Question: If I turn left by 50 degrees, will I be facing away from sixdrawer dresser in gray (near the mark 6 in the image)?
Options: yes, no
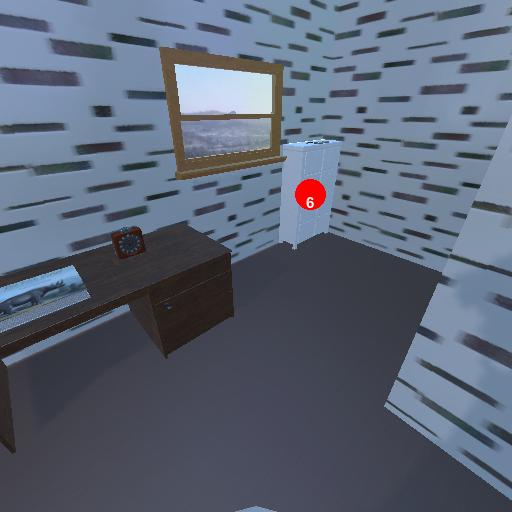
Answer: yes